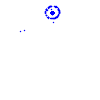
Particle: pion